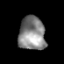
Tissue: prostate
Cell type: T cells
Senescence score: 0.3314
Nuclear area (px): 879
Mean DAPI intensity: 135.668